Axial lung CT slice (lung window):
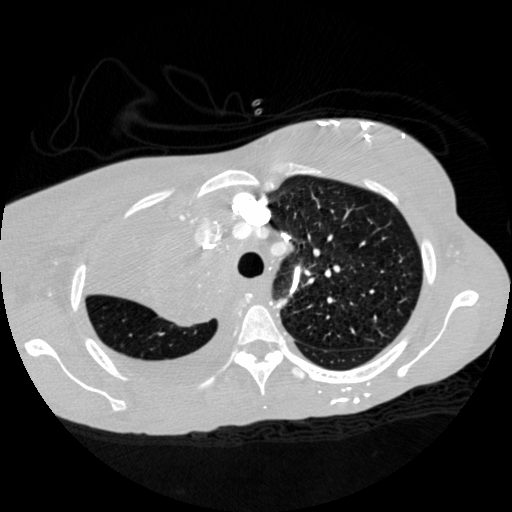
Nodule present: no